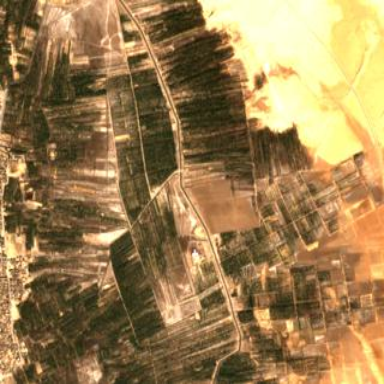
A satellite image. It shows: Beautiful orchard with date palms trees.